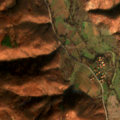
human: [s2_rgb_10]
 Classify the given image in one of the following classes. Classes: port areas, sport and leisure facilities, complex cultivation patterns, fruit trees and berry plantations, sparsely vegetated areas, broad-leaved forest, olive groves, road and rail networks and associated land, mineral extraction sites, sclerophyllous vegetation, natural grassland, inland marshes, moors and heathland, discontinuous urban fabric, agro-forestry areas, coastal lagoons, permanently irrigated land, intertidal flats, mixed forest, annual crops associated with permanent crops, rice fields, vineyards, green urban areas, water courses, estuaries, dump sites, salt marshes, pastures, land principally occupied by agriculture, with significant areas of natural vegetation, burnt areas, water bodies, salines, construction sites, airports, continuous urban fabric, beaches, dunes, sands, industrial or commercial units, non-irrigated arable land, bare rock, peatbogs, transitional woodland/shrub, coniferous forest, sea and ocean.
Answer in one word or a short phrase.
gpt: complex cultivation patterns, land principally occupied by agriculture, with significant areas of natural vegetation, broad-leaved forest, transitional woodland/shrub